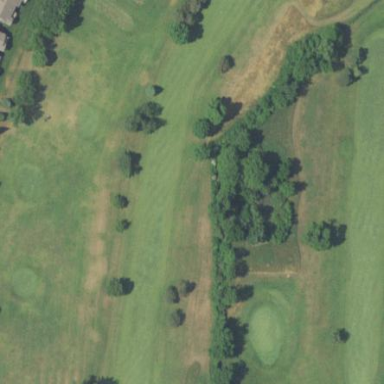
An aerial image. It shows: Water hazard in golf course. The hazard is natural water feature.